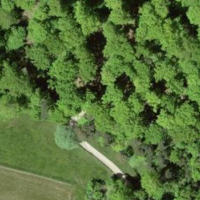
EUNIS habitat code: 41
Species observed at this site:
Melittis melissophyllum